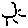
Label: sun